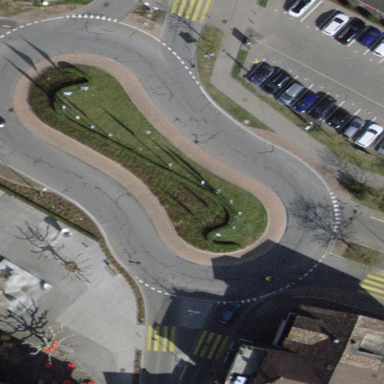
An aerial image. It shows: Secondary road with asphalt surface leading to roundabout. There is separate sidewalk along the road.